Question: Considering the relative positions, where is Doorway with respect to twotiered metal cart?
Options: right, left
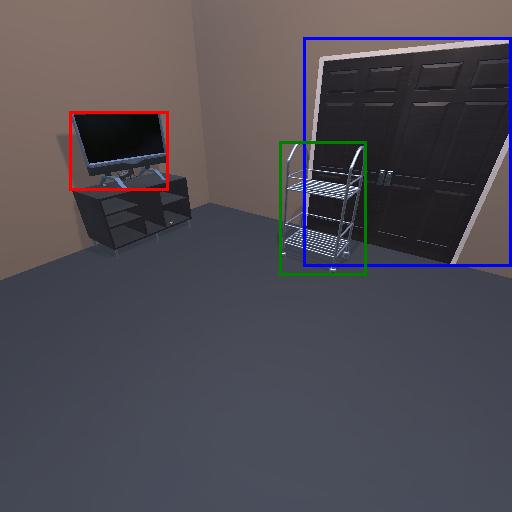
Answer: right